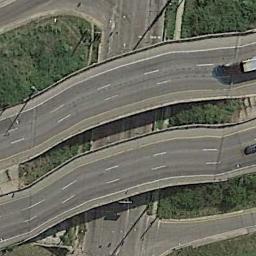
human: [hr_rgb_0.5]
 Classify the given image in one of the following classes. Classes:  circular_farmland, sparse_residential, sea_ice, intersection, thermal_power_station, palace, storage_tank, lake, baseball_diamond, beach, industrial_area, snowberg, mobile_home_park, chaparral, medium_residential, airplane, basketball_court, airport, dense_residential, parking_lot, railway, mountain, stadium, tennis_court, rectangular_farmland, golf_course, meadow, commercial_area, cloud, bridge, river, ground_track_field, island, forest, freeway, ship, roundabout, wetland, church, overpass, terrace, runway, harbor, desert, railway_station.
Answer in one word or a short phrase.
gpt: overpass